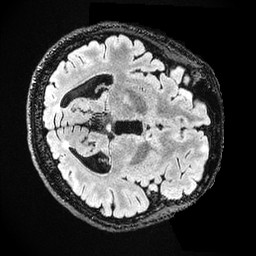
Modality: FLAIR
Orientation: axial
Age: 25
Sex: female
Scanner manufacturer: ge
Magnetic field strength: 3 T
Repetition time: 4.802 s
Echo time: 0.1163 s